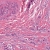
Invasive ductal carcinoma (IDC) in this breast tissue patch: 1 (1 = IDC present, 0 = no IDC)